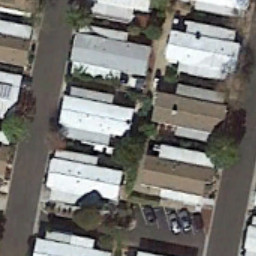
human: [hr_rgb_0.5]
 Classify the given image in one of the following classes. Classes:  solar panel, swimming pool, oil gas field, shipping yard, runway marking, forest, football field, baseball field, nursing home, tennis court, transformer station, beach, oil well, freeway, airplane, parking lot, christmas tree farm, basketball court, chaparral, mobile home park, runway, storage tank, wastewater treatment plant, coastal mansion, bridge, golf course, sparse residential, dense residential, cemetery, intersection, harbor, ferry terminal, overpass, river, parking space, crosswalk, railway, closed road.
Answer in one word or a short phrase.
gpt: mobile home park